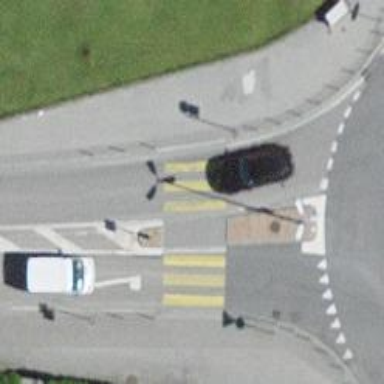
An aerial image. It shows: Zebra crossing on the road.